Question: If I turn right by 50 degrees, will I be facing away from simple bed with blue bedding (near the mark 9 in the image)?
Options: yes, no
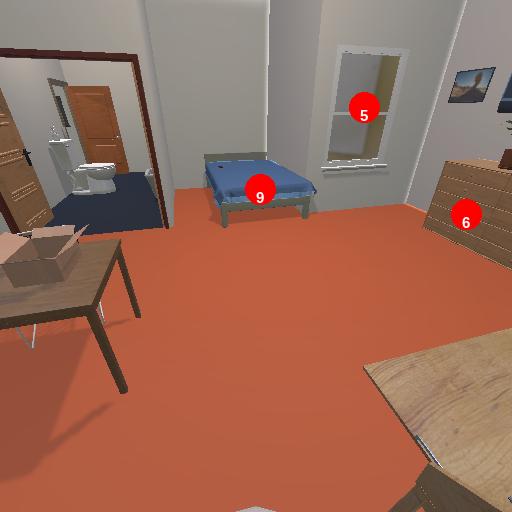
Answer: yes